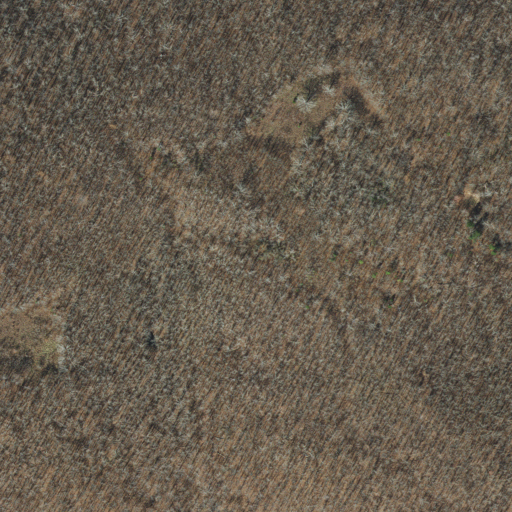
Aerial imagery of ridge(s) in Arkansas named Mossback Ridge containing only deciduous forest